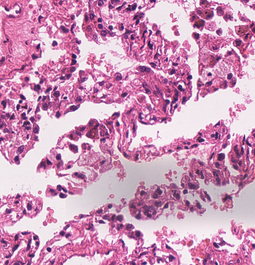
Tumor epithelial tissue: no
Tumor-associated stroma tissue: no
Normal tissue: yes